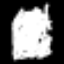
Label: squiggle